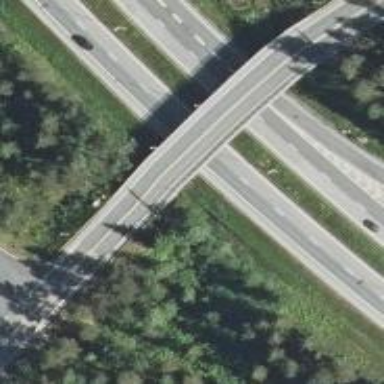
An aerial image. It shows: Asphalt motorway.